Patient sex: F
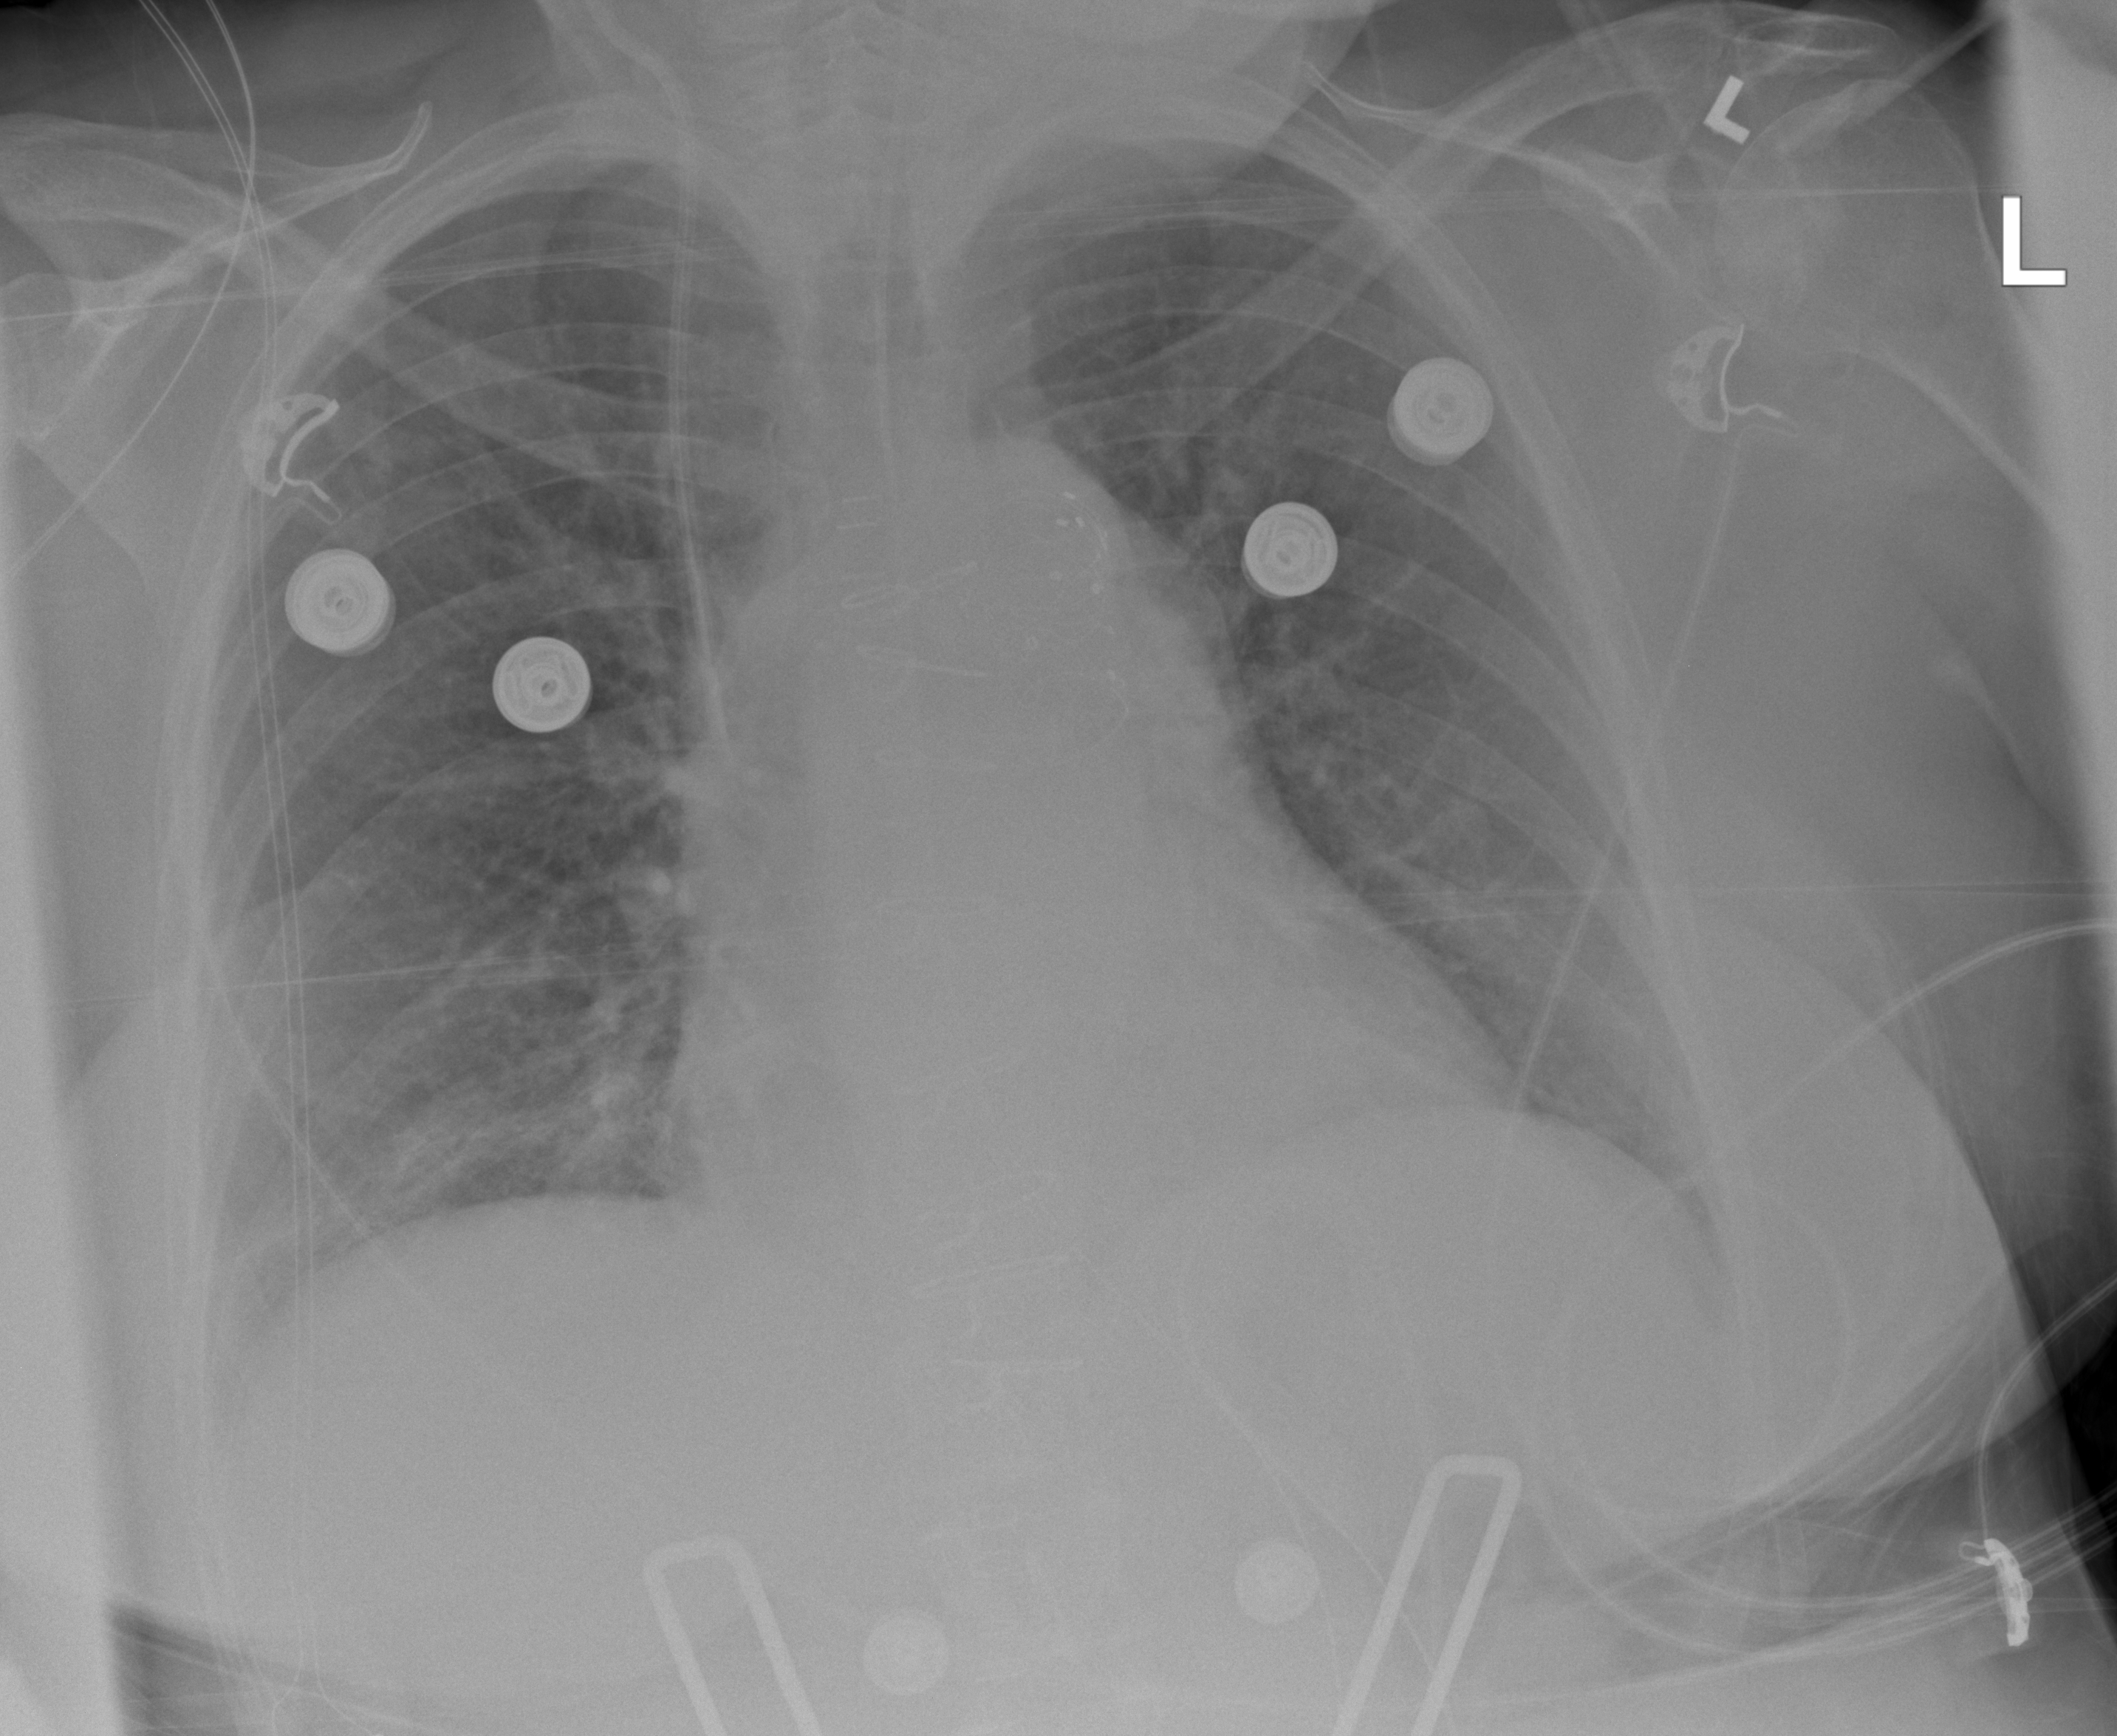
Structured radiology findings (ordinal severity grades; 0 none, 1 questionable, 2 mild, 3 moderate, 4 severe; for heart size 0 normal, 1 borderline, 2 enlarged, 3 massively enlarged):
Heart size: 2
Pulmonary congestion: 2
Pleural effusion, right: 0
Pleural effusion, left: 0
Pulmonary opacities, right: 2
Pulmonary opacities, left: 0
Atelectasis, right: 2
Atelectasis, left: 2